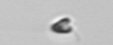
Label: Pyramimonas